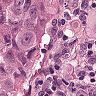
Metastatic tissue present: yes